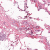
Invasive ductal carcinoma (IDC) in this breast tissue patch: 0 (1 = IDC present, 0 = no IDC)